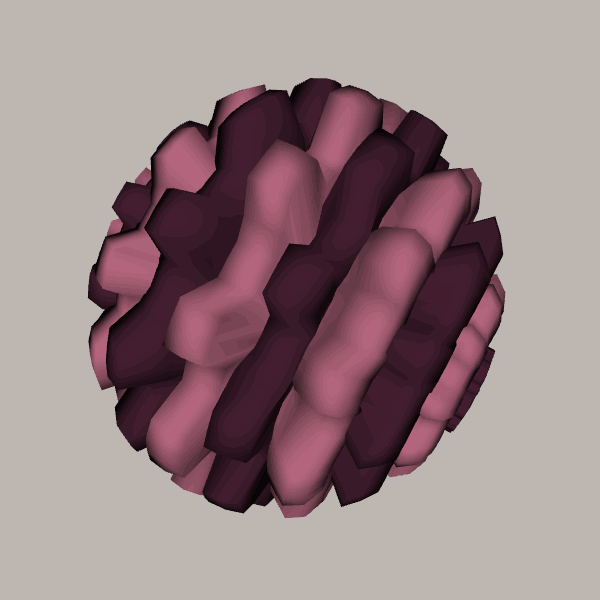
Background: light